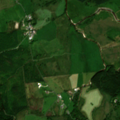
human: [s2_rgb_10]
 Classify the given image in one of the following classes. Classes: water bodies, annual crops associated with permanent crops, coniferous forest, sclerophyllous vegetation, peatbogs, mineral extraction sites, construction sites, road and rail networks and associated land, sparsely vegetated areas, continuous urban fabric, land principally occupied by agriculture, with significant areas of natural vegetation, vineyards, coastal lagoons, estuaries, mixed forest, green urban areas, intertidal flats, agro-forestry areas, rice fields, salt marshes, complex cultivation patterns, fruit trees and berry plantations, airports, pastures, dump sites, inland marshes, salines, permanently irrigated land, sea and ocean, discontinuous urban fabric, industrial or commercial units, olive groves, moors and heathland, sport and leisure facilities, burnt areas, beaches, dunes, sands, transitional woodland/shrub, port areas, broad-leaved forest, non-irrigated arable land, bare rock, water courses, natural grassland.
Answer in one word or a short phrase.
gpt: land principally occupied by agriculture, with significant areas of natural vegetation, coniferous forest, natural grassland, moors and heathland, transitional woodland/shrub